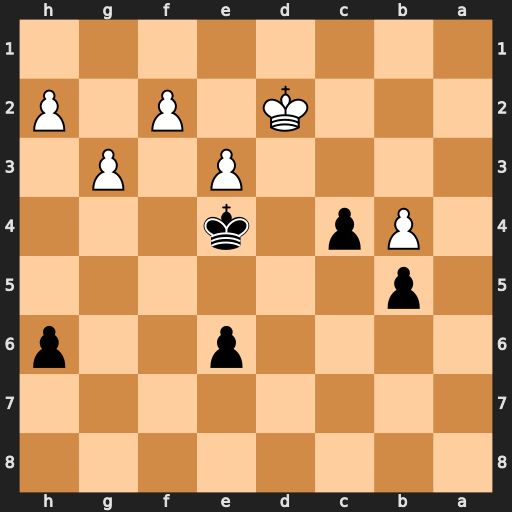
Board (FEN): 8/8/4p2p/1p6/1Pp1k3/4P1P1/3K1P1P/8
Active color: b
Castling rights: -
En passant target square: -
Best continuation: Kf3 h4 h5